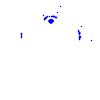
Particle: electron